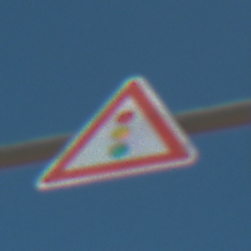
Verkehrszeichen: Lichtzeichenanlage
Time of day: Midday
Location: Outdoor (Nature)
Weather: PartlyCloudy
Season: NotSpecified
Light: Natural